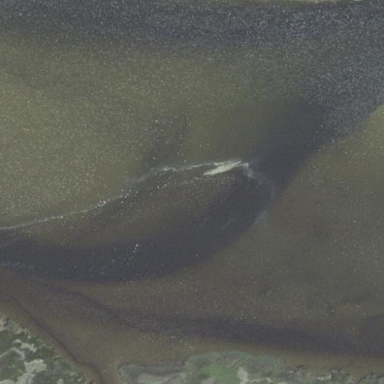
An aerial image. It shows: Tidal wetland area consisting of tidal flats.